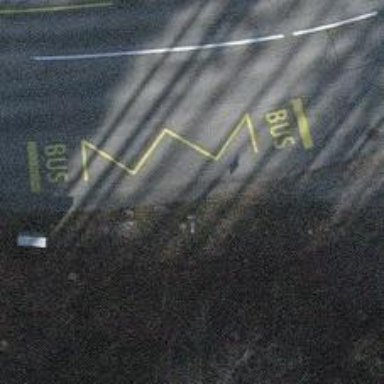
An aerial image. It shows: Bus stop with platform for public transport.